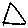
Label: triangle